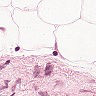
Metastatic tissue present: no